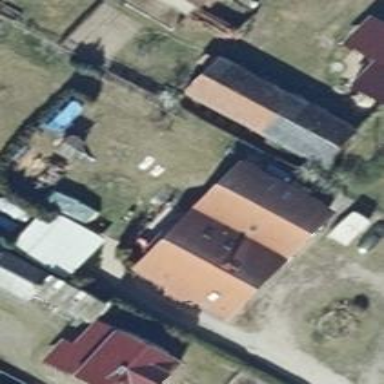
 where the roof is oriented along the structure."